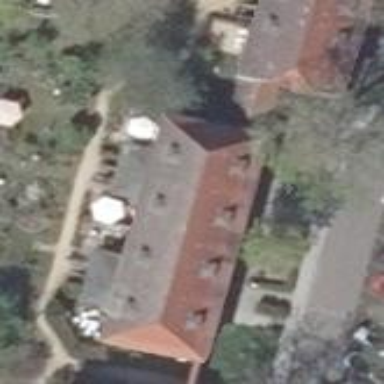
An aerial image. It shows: Residential building with hipped roof made of red roof tiles.